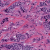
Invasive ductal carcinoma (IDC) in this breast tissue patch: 0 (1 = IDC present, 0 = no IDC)